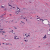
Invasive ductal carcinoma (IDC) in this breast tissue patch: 1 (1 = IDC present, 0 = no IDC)